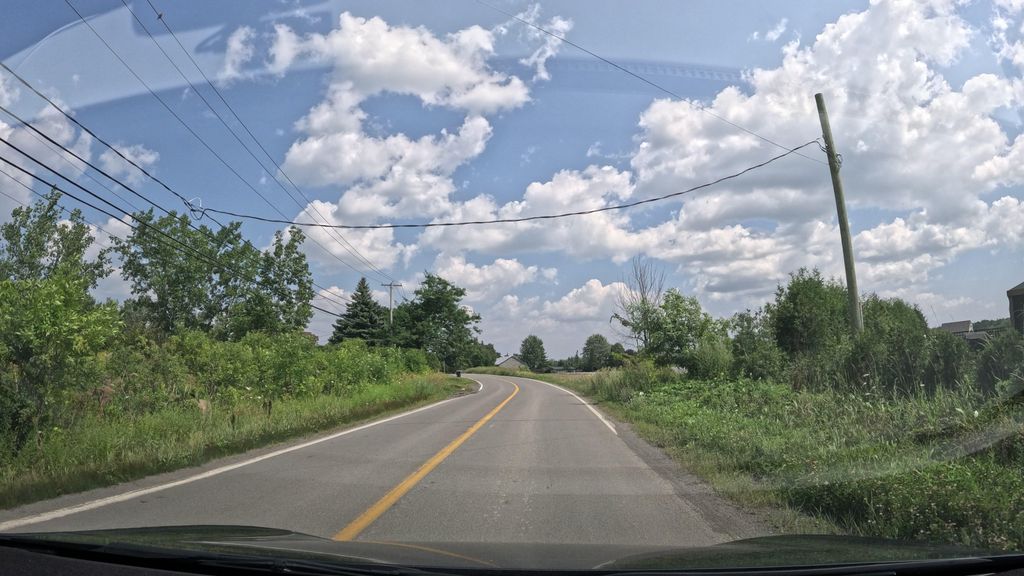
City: montreal